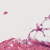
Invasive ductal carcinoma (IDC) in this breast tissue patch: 0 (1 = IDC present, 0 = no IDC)